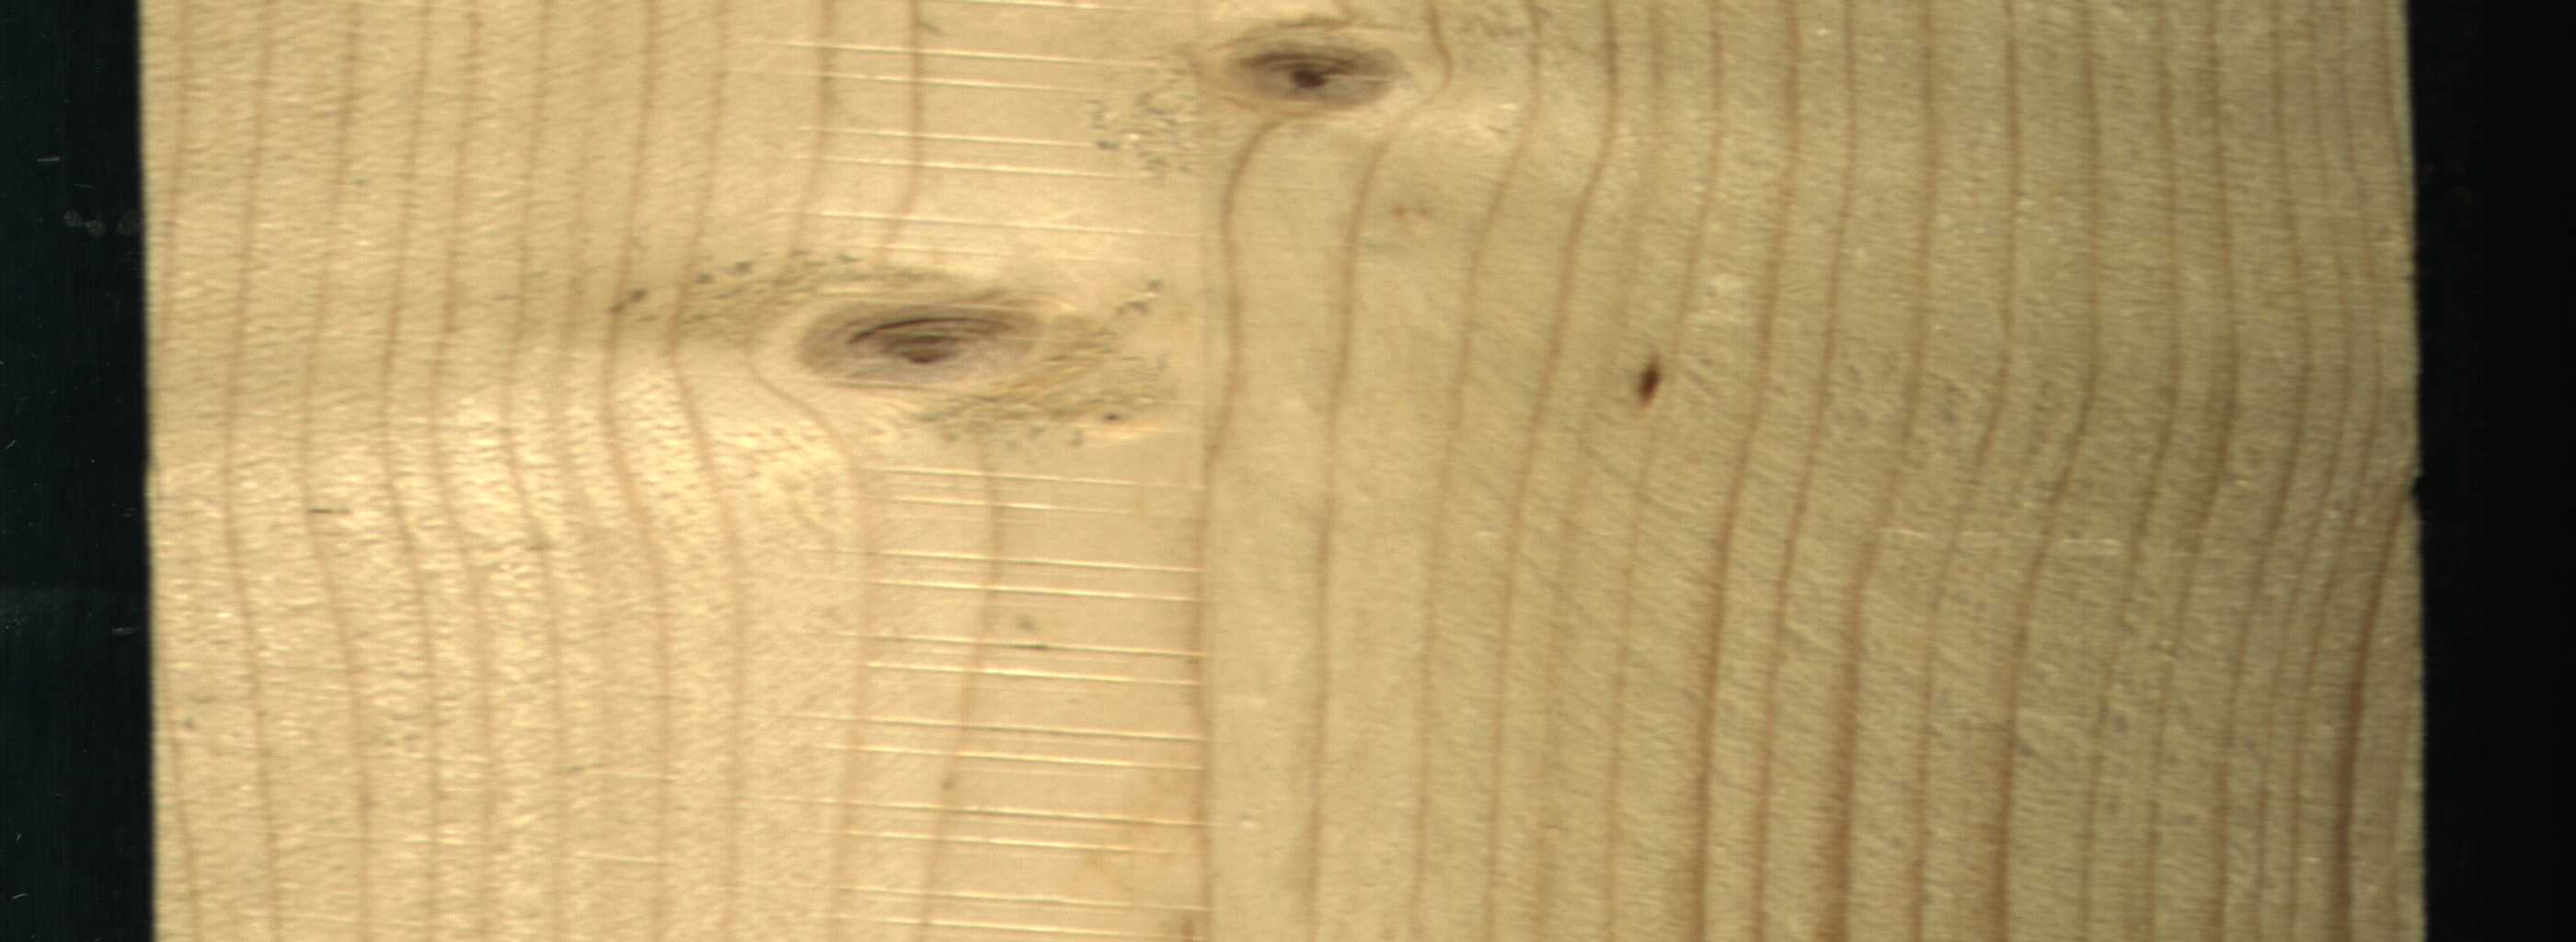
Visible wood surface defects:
Dead_Knot
Dead_Knot
Live_Knot